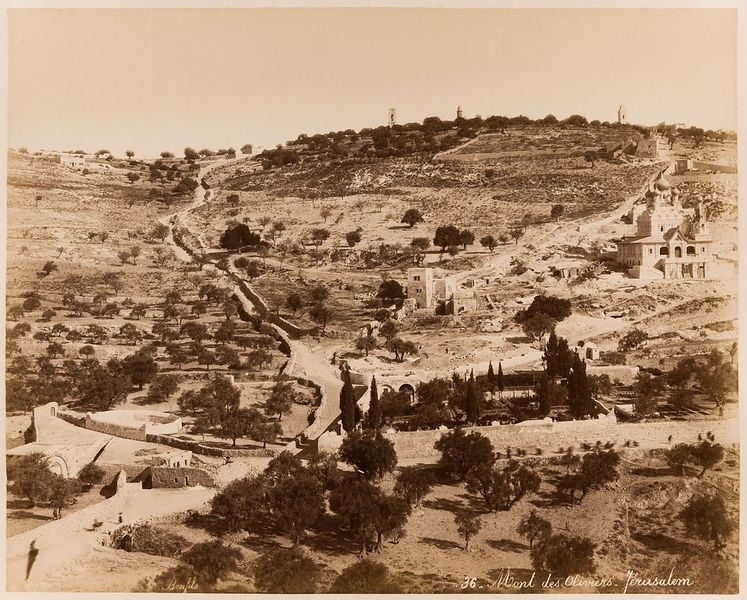
Titel: 36. Mont des Oliviers - Jérusalem
Künstler: Félix Bonfils
Standort: Hamburg
Institution: Museum für Kunst und Gewerbe Hamburg
Schlagwörter: landschaft, kirche, foto, fotografie, photographie, photo, karton, tempel, maria, magdalena, anlagen, synagoge, aussenbau, albumin, landschaftsdarstellung, lichtbild, reisefotografie, historische, schwarzweißpositivverfahren, silbersalzverfahren, schwarzweißfotografie, gebäude, örtlichkeit, straße, stätte, reisephotographie, albuminpapier, heiligtümer, stiftshütte, ölberg